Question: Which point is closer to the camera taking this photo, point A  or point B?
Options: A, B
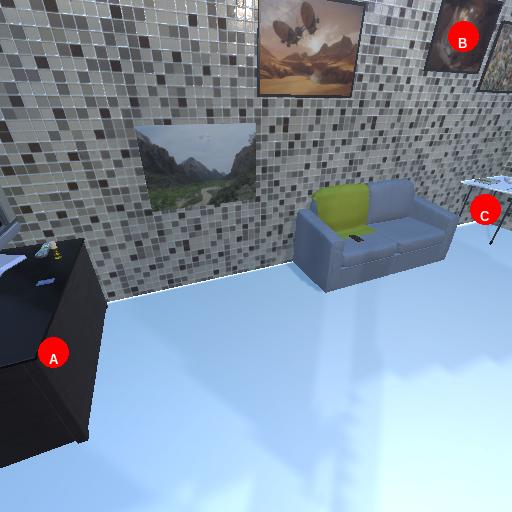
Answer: A